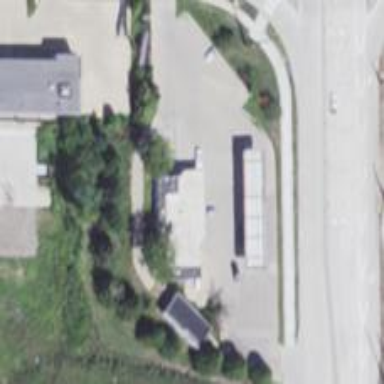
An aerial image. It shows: Convenience shop.